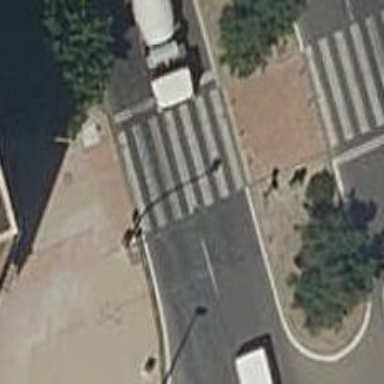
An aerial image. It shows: Road with traffic signals.